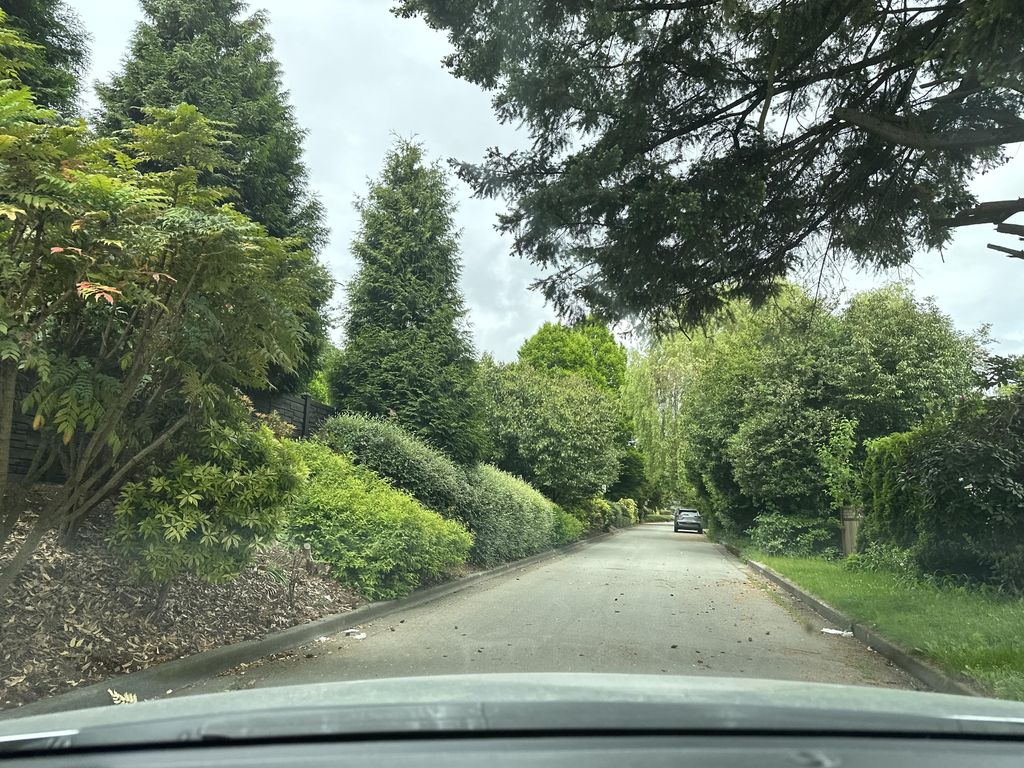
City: vancouver